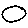
Label: circle